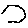
Label: hexagon